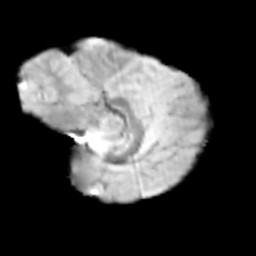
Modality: T2w
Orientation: sagittal
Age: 9
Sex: female
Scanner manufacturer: siemens
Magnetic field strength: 3 T
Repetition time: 3.8 s
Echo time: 0.07 s